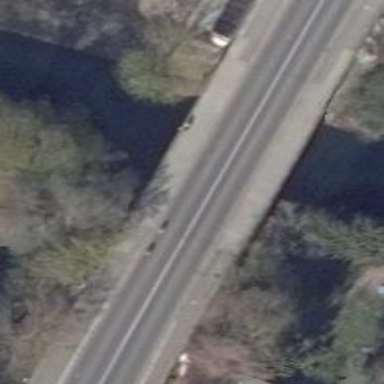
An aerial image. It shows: Secondary road bridge with concrete sidewalks on both sides.